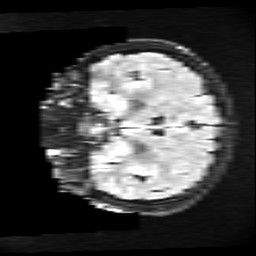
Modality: FLAIR
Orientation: coronal
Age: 28
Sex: female
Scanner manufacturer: ge
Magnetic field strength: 3 T
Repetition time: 11 s
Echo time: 0.1497 s